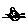
Label: cat